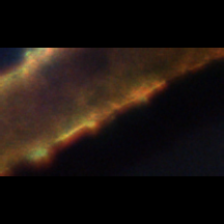
Taxon: Unknown_full_image
Group: Unknown